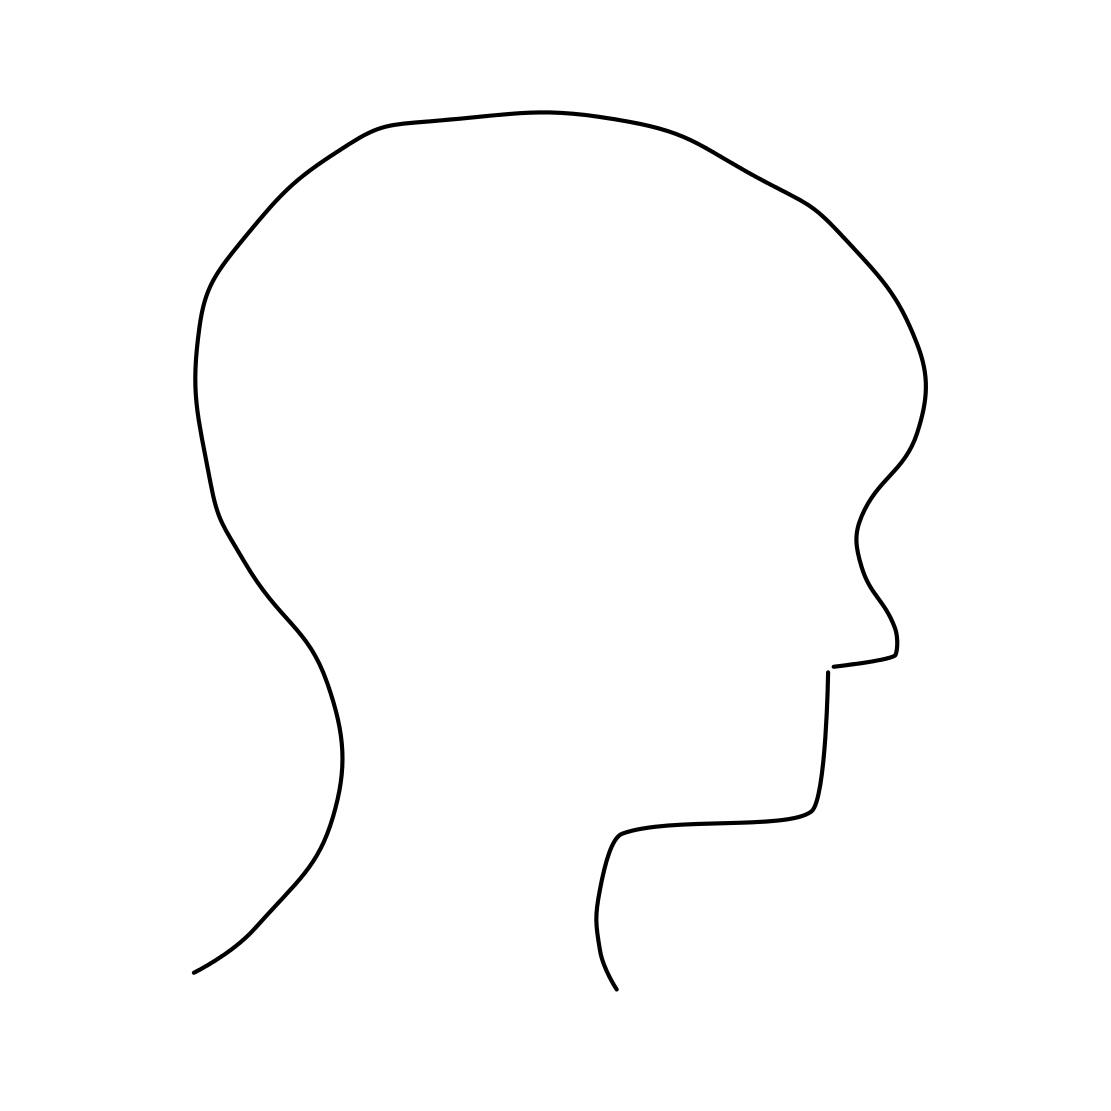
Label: head